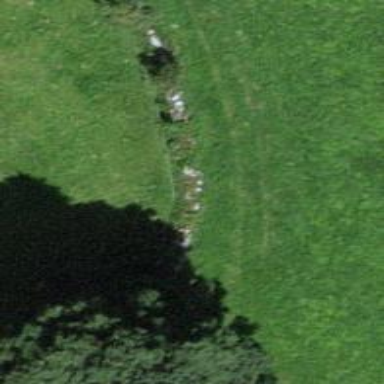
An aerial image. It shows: Wall barrier.